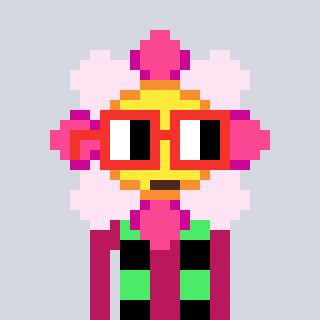
a pixel art character with square red glasses, a flower-shaped head and a darkpink-colored body on a cool background